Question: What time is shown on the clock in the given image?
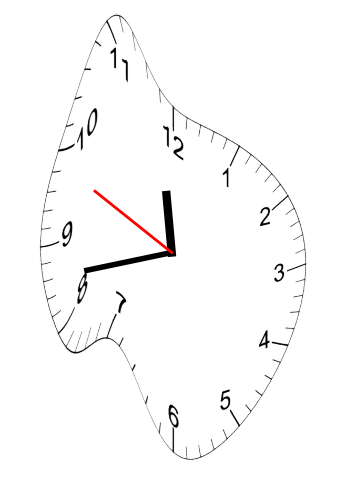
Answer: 11:42:49